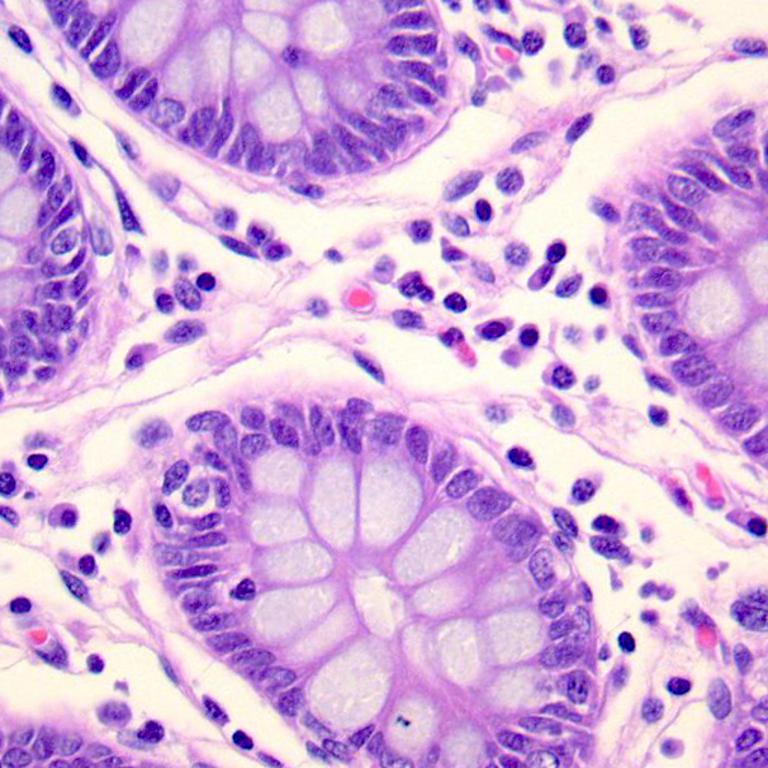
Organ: colon
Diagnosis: benign